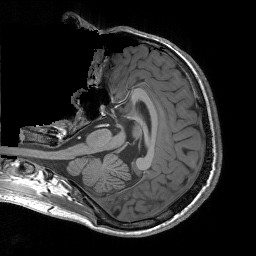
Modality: T1w
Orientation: axial